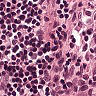
Metastatic tissue present: no